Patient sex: M
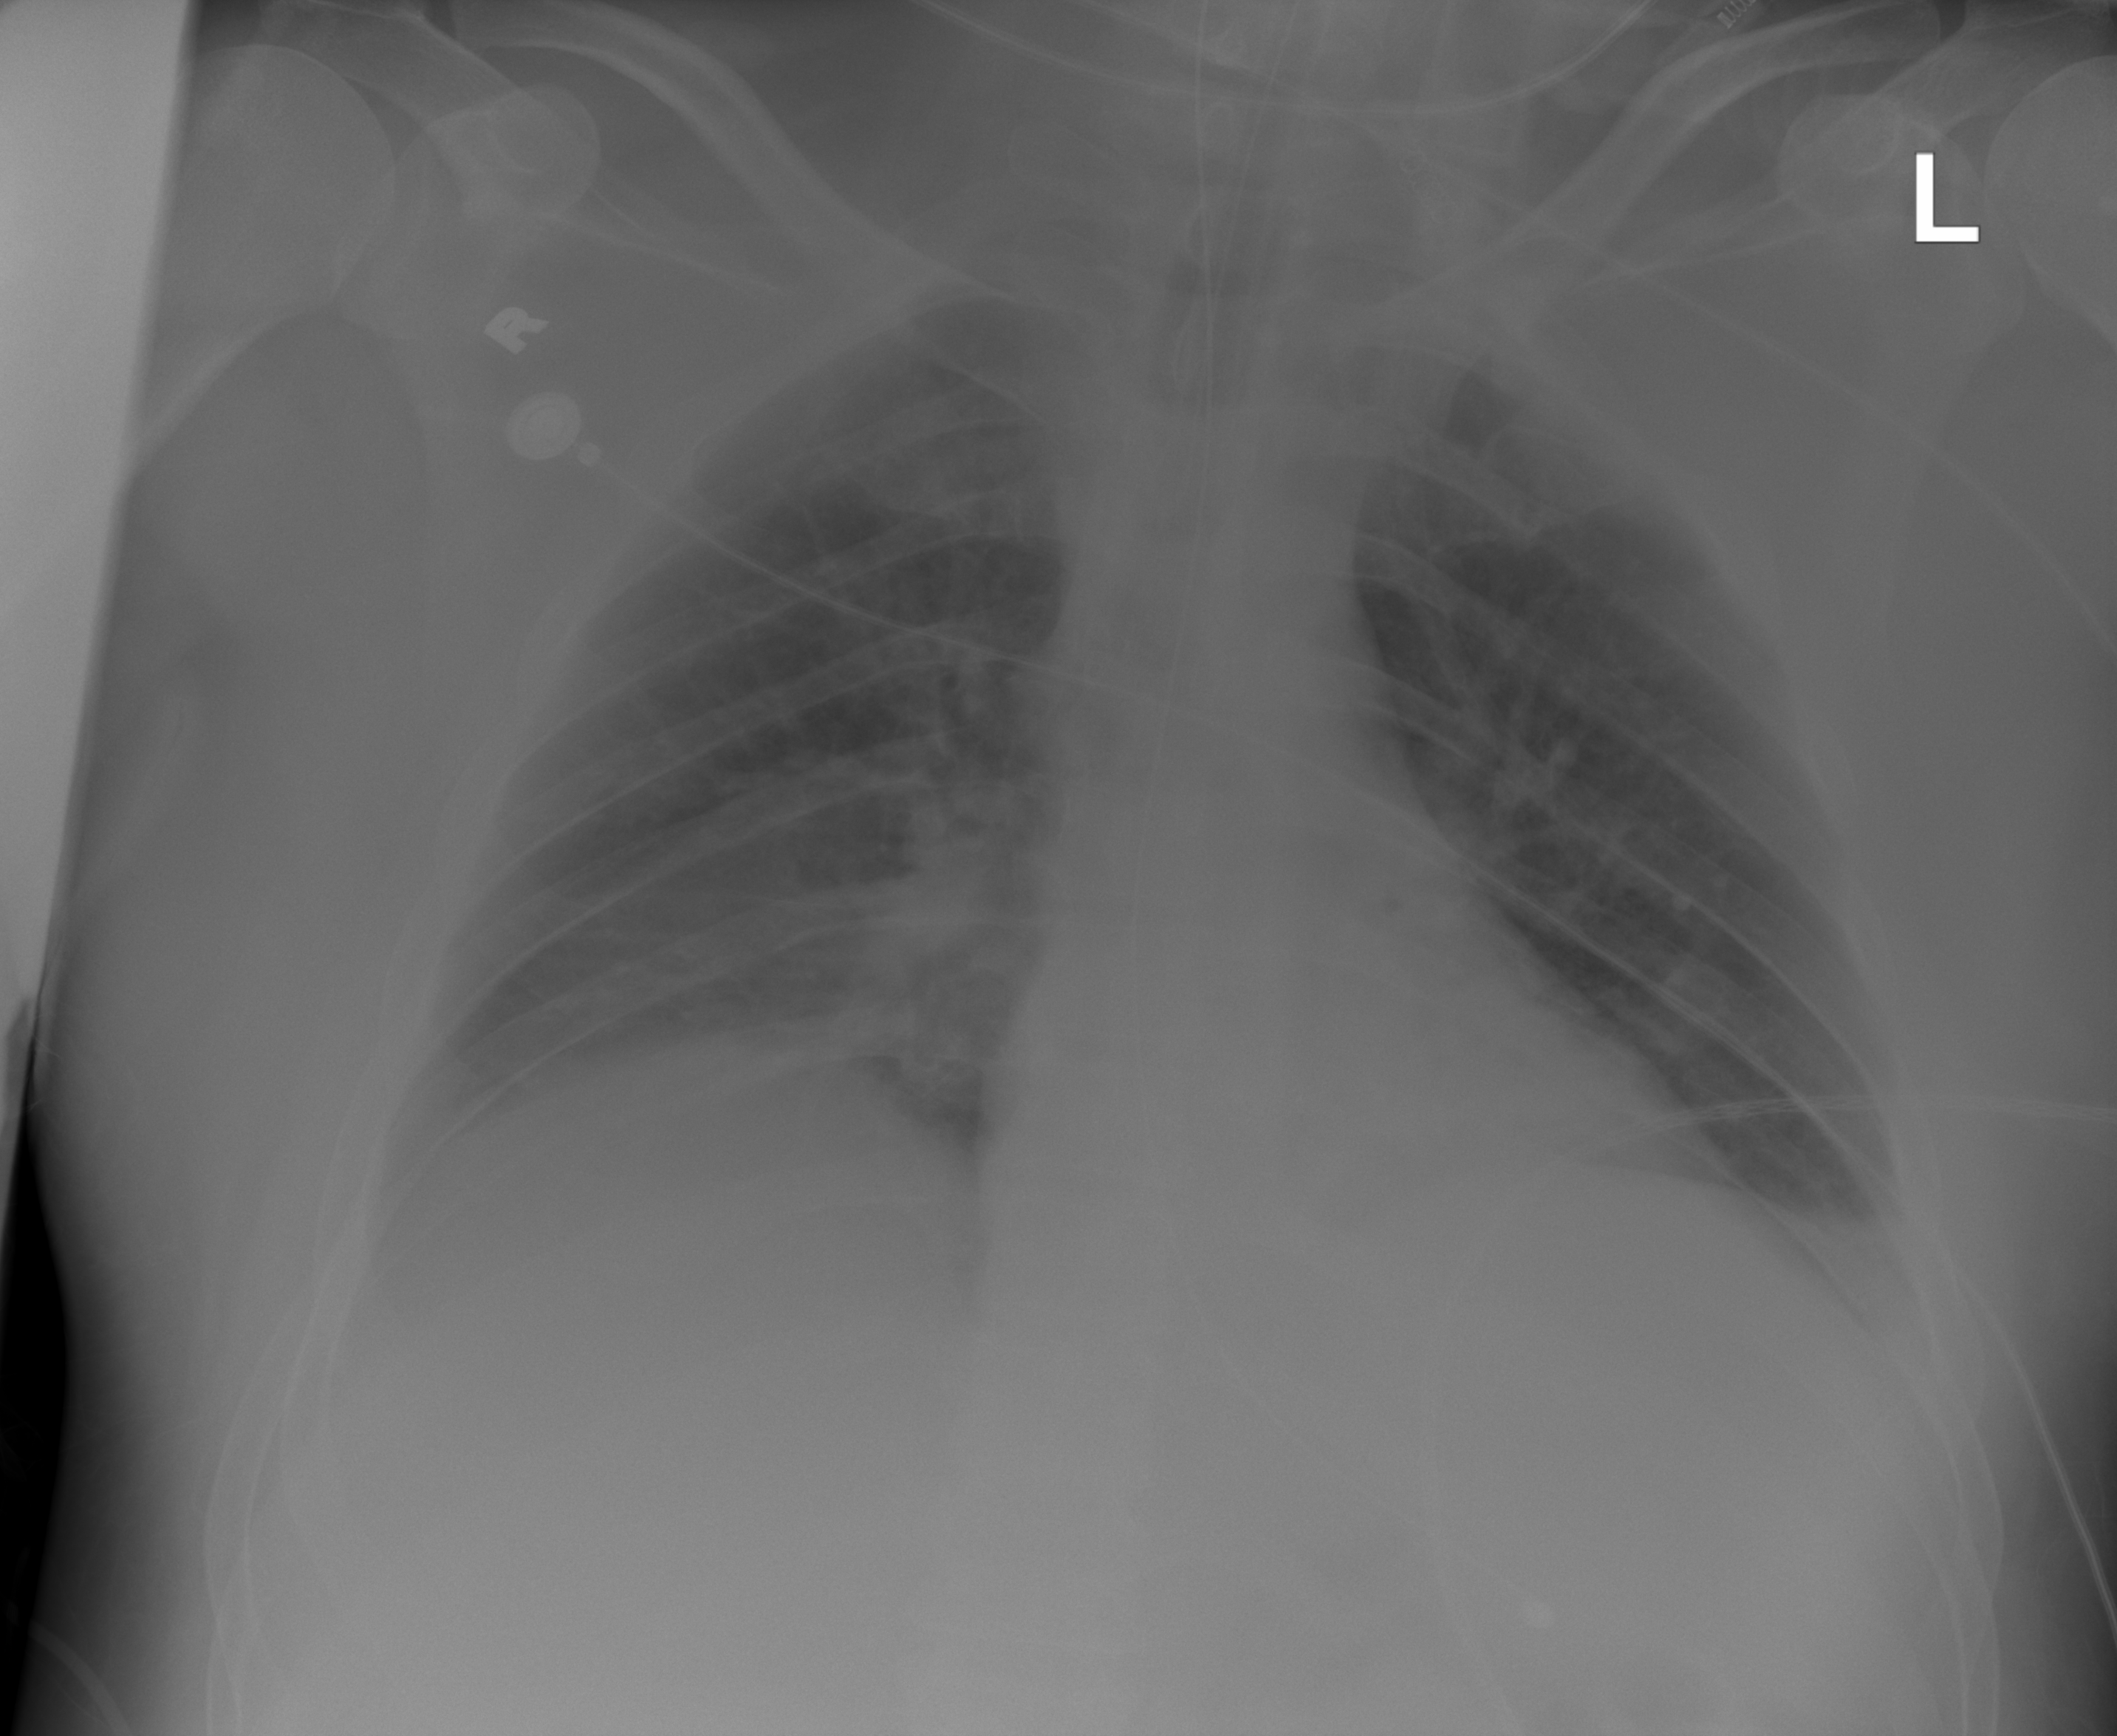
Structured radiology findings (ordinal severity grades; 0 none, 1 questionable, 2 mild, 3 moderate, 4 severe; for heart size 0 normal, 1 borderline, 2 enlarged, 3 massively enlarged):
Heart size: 1
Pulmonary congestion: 1
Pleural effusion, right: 2
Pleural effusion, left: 2
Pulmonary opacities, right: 0
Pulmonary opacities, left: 0
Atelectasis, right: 2
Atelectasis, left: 2